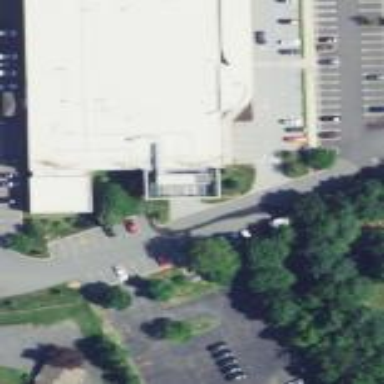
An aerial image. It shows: Clinic building.